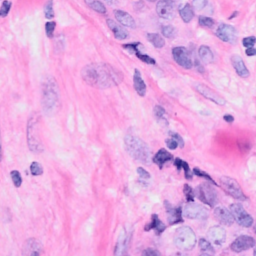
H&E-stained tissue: Breast